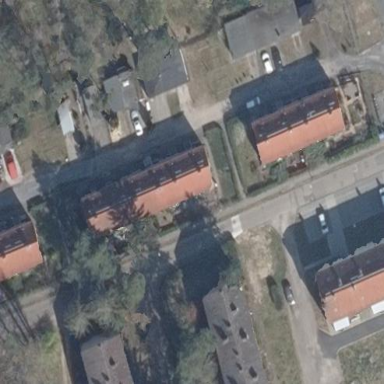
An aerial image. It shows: Residential building with grey gabled roof.